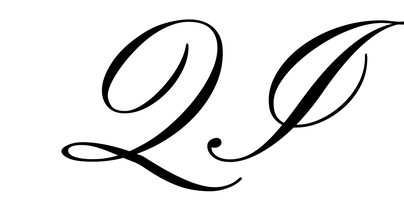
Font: PinyonScript-Regular